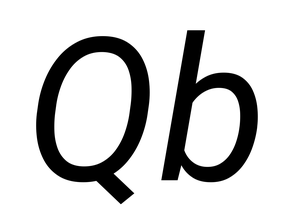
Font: Roboto-Italic_Italic